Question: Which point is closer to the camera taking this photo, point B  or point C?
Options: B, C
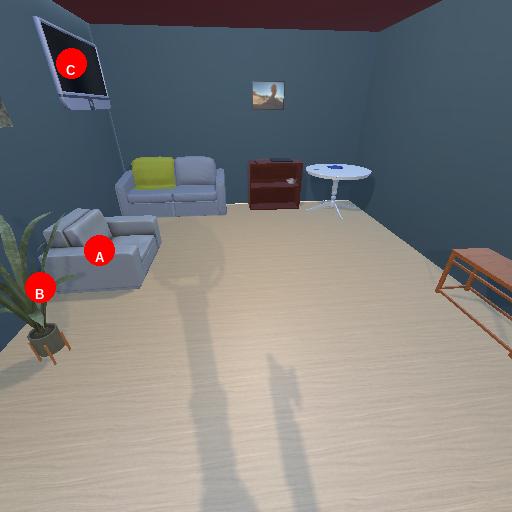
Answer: B